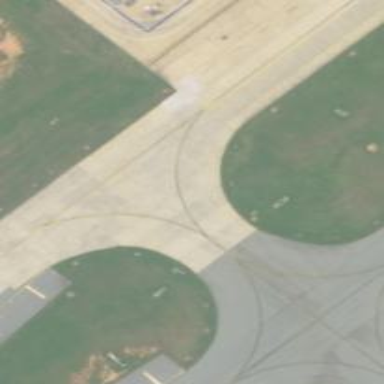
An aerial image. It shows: Image of taxiway at airport.